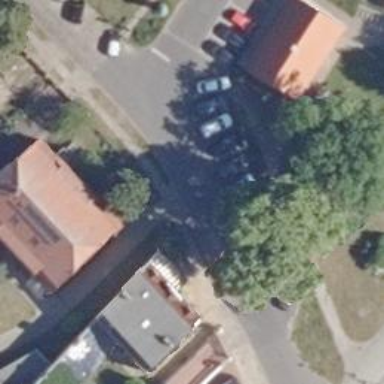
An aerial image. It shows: Diagonal street-side parking lane on asphalt residential road.